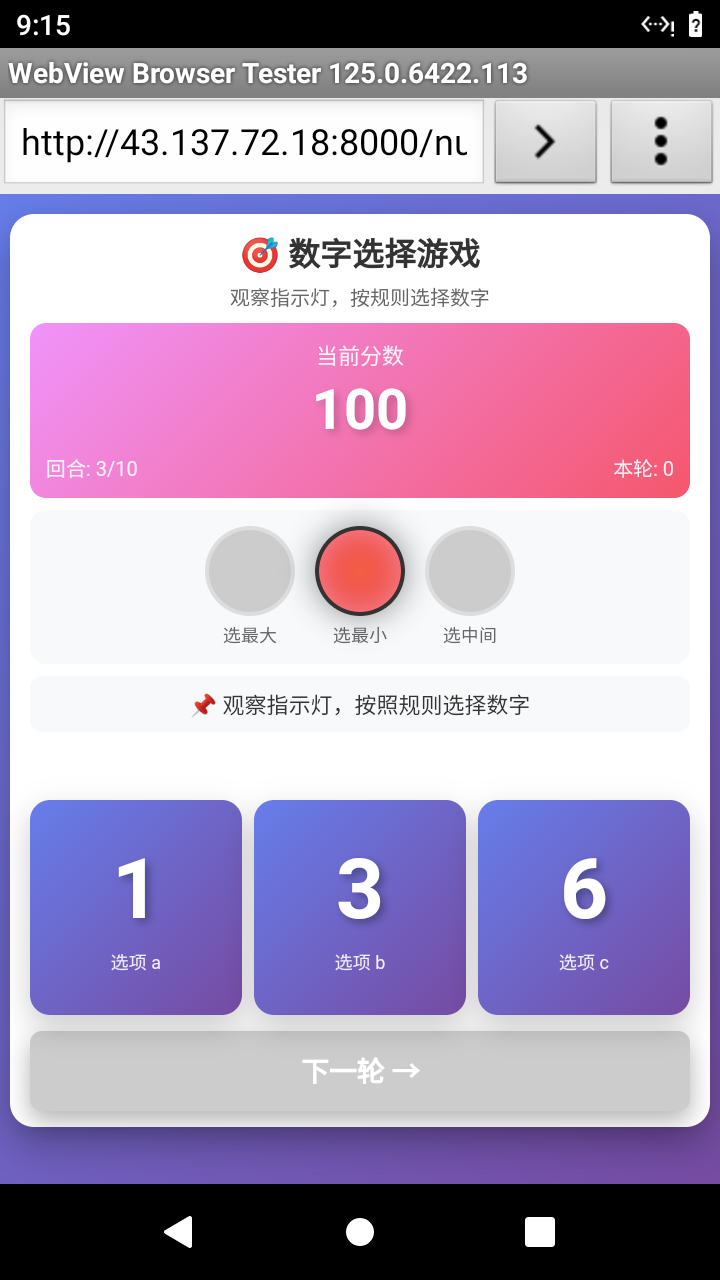

Select the correct number based on the traffic light color.
Answer: 0